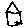
Label: house